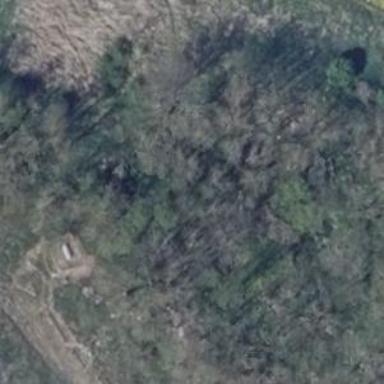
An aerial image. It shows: Forest area.